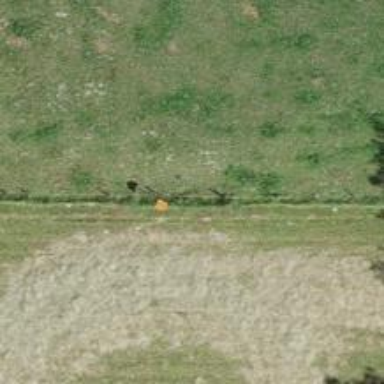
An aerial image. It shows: Pole with roofed pipeline marker.